Question: I'm making a custom module for PyroCMS, and I want to get the section menu working with regard to applying the current class. The CMS php, which I don't want to change looks like this:
'''
<li class="<?php if ($name === $active_section) echo 'current' ?>">
'''
When I'm viewing /admin/courses/ this is correct, and the first navigation element has the class, current.

$name is taken from the language file, as set up in details.php.
$active_section is taken from the view, and is equal to
> $this->_ci_cached_vars['active_section']
However when I view /admin/courses/chapters/, 'courses' is still determined by the system to be the current section, so the navigation is confusing.
What I need is a way of changing the value of $active_session in the view acording to which function of the controller (index, chapters or pages) is being used.
I've tried changing the value of $this->_ci_cached_vars['active_section'] in each controller function, but that doesn't work. Any ideas?
I'm sure there's something basic I'm missing completely.
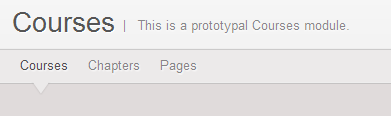
Answer: Got it.
I'm using multiple methods in one controller, and the 'protected $section = 'courses'; line, which happens before the index method, was setting the section for everything.
It couldn't be set a second time within another method, but there is a way to define a section within a method.
$this->template->active_section = 'section';
Starting my method as follows gave me what I wanted.
'''
public function chapters(){
//Set active section
$this->template->active_section = 'chapters';
...
}
'''